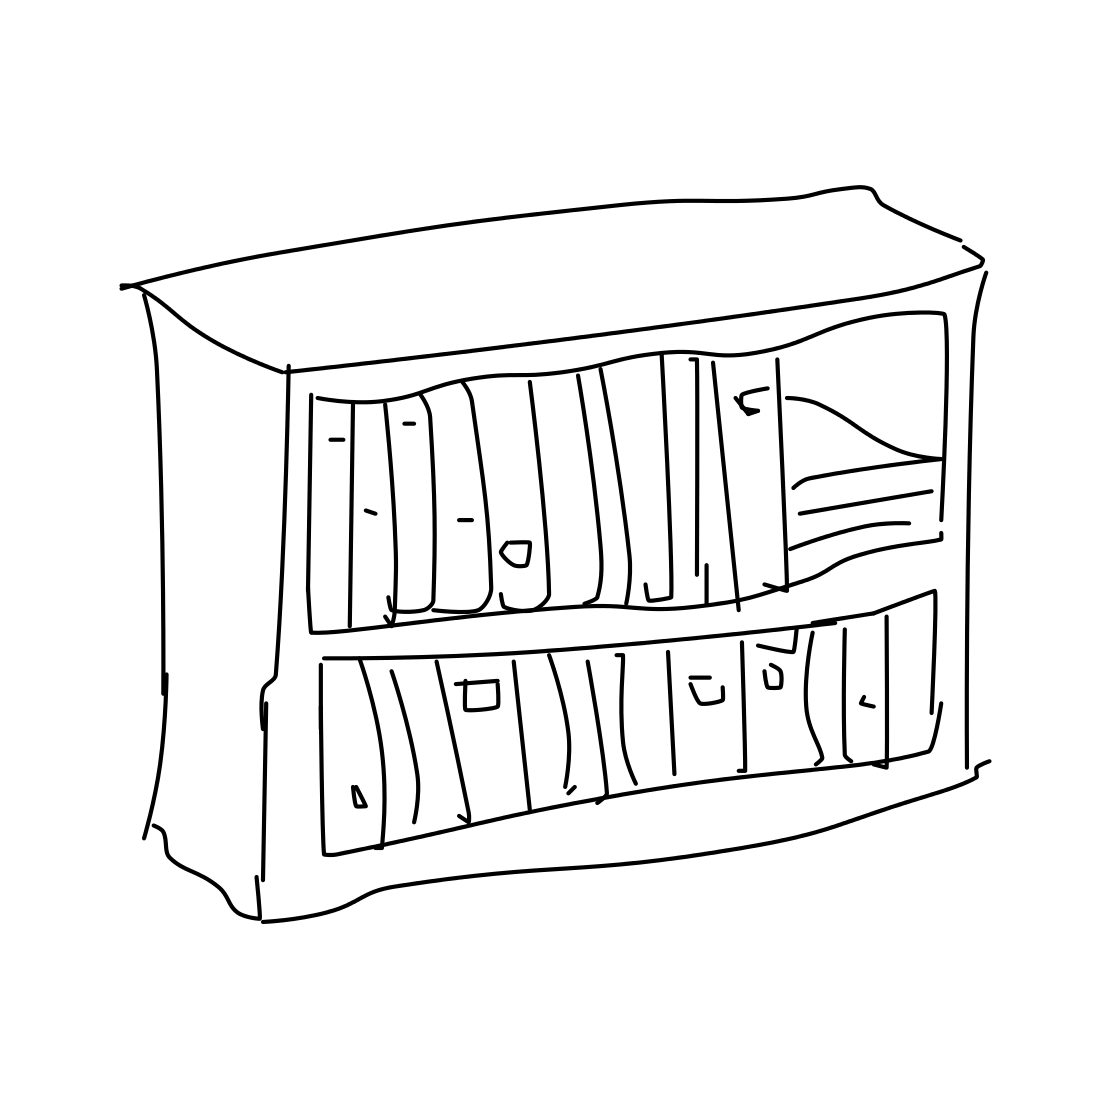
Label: bookshelf